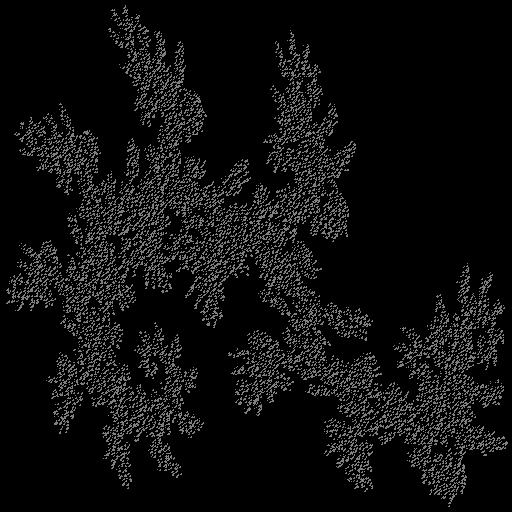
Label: greygoldenrod